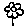
Label: flower